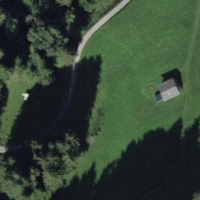
EUNIS habitat code: 24
Species observed at this site:
Chrysosplenium alternifolium
Geum rivale
Melanargia galathea